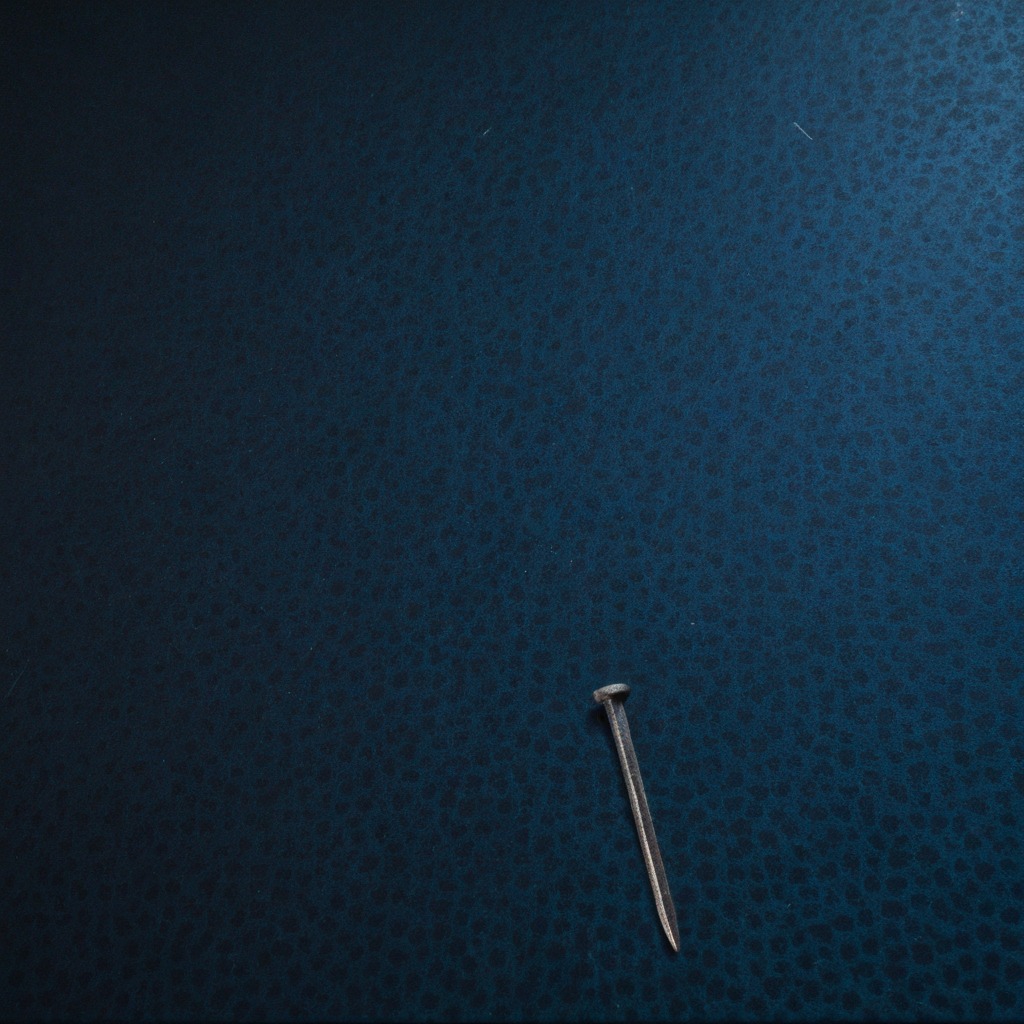
An iron nail lies on a clean granite tabletop covered with a blue rubber mat inside a workshop at night dim ambient light soft shadows worn but beneath the mat